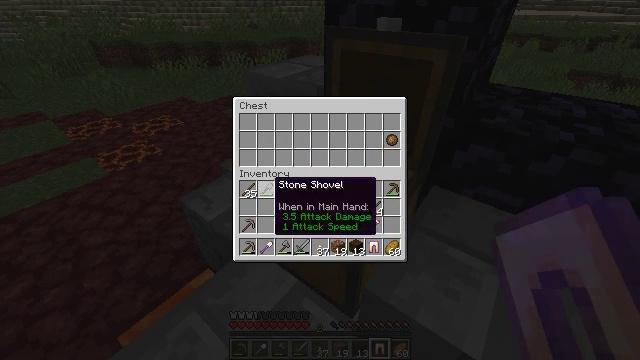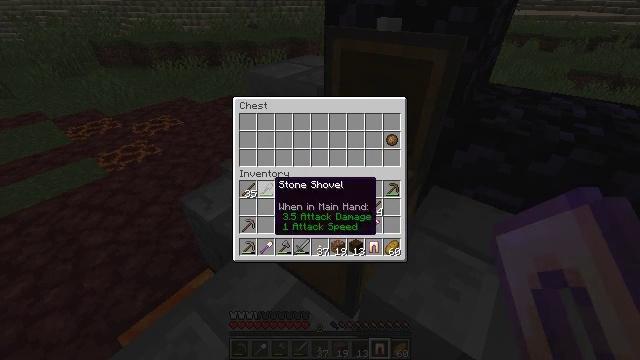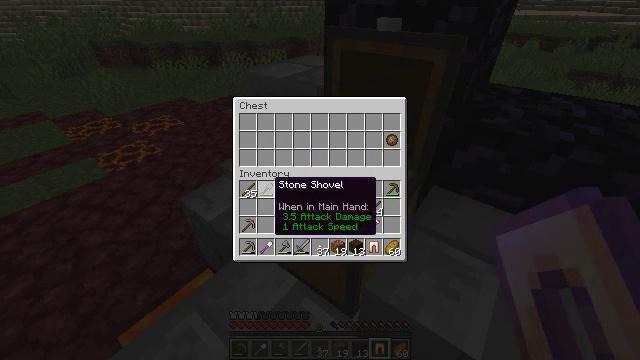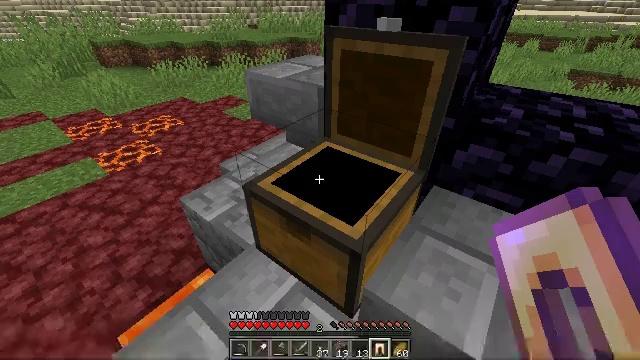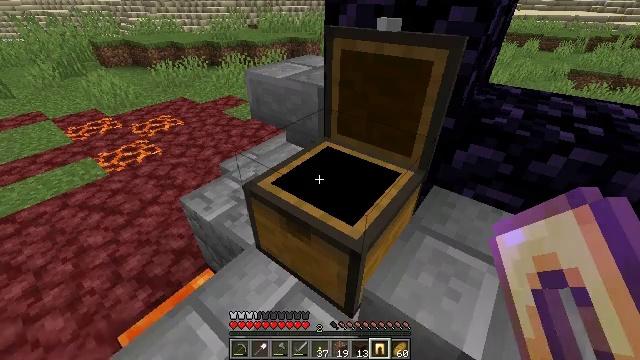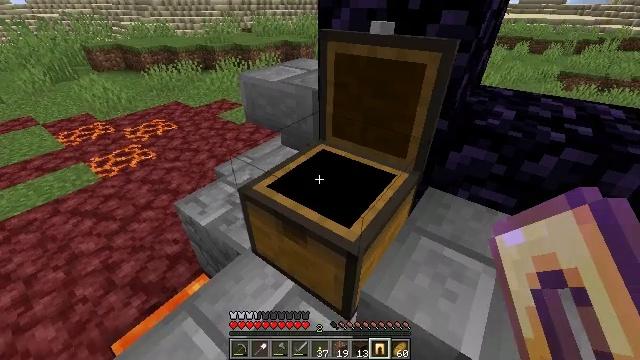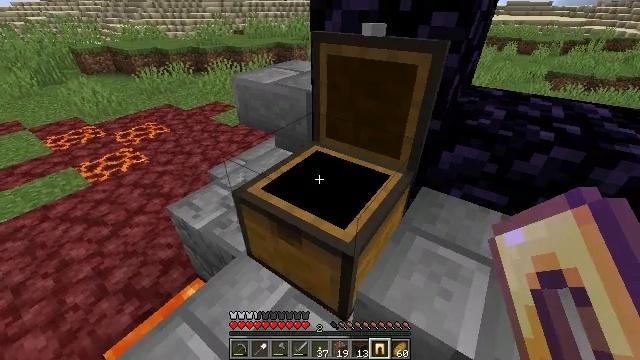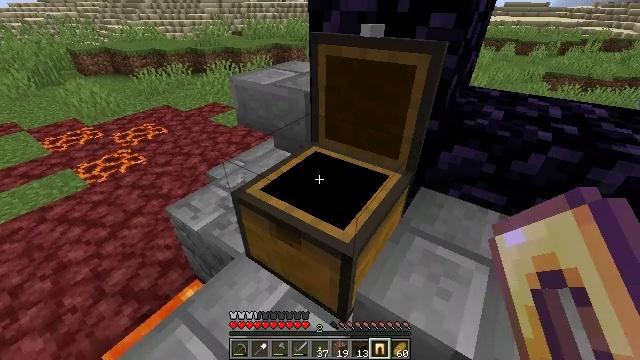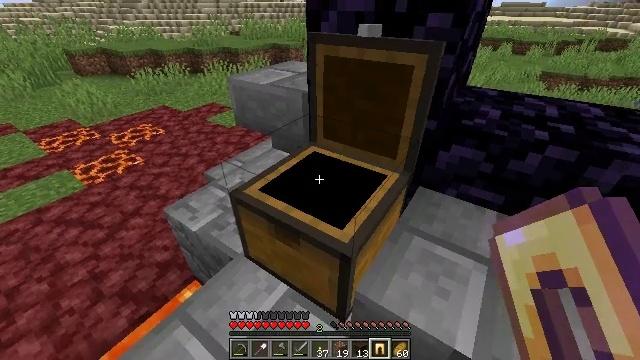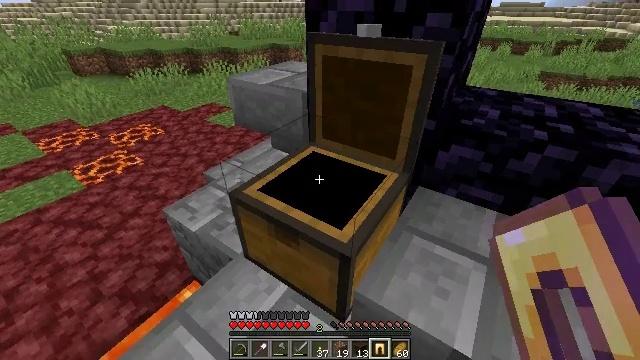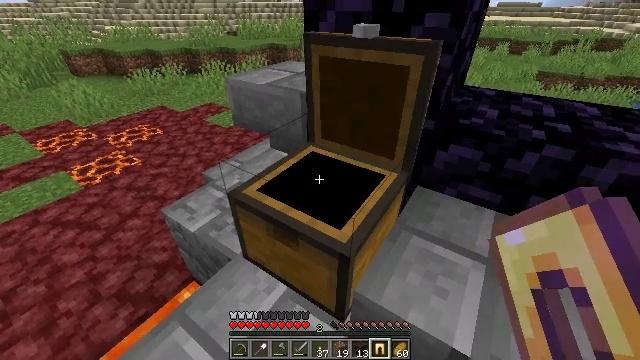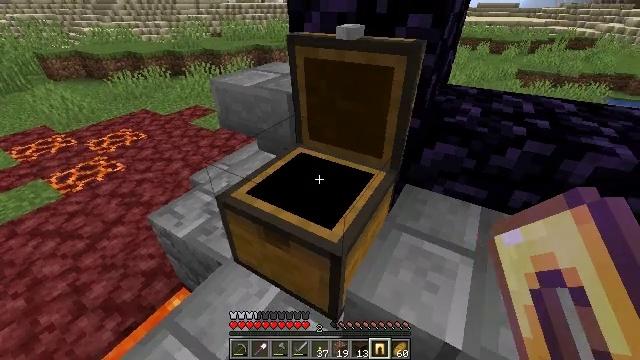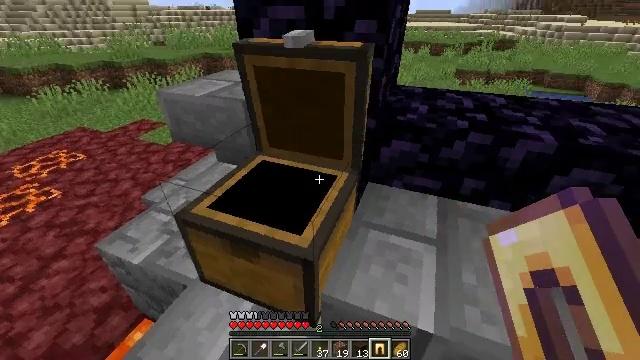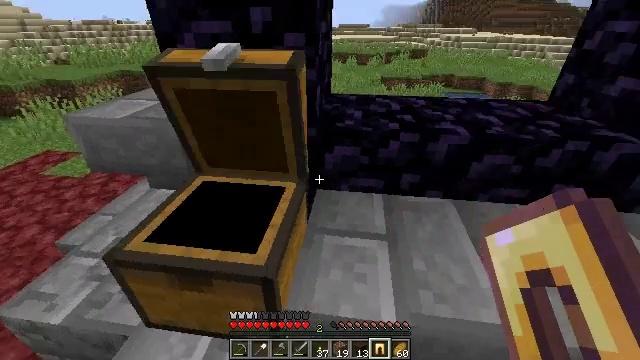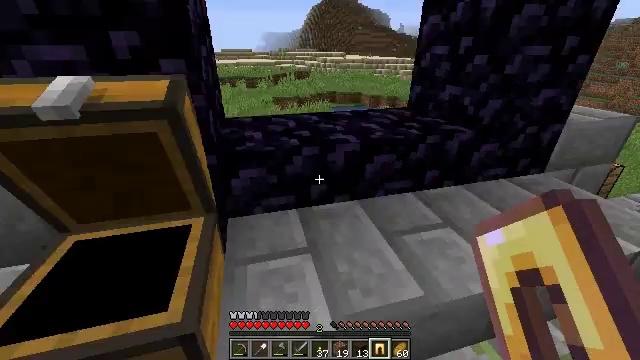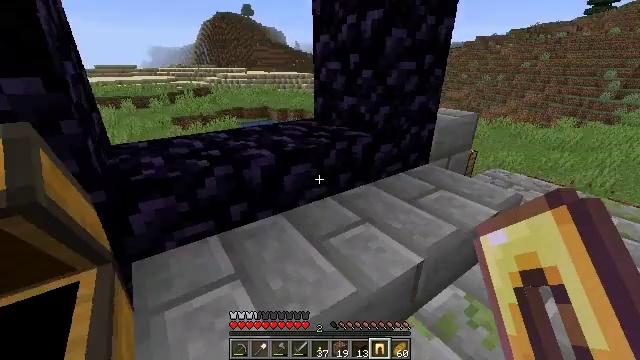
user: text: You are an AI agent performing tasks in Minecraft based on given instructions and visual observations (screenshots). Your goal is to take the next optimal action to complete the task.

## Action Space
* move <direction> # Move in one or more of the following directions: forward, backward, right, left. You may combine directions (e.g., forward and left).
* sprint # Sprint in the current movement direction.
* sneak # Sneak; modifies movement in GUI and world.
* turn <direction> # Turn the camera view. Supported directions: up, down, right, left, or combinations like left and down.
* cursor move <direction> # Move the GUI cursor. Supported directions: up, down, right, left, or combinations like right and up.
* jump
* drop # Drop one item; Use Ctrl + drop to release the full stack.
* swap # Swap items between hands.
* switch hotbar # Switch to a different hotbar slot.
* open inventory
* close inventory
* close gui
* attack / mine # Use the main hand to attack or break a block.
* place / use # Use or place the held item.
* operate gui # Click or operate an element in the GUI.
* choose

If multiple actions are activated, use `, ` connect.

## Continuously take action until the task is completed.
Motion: motion action
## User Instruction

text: Drop golden leggings.
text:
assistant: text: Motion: no_op
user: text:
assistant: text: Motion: no_op
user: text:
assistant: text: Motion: no_op
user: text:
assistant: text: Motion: close gui
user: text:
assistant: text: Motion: turn right
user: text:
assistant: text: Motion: turn right
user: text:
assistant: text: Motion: no_op
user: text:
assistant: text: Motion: no_op
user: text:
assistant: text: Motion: no_op
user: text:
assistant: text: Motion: no_op
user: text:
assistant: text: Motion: turn right
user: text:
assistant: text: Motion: turn right and up
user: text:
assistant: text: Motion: turn right and up
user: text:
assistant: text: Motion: turn right and up
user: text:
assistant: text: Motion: turn right and up
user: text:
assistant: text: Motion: turn right and up
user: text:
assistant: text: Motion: move right, turn right
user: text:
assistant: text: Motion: move forward and move right
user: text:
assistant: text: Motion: move forward and move right
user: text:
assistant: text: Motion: move forward and move right
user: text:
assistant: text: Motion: move forward and move right, turn right and down
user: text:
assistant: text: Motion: move forward and move right, turn right and down
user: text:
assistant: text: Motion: move forward and move right
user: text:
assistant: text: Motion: move forward and move right
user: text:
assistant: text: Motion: move forward and move right
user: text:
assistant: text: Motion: move forward and move right
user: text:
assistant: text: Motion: move forward and move right
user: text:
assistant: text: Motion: move forward and move right
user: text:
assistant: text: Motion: move forward and move right
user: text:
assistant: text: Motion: move forward and move right